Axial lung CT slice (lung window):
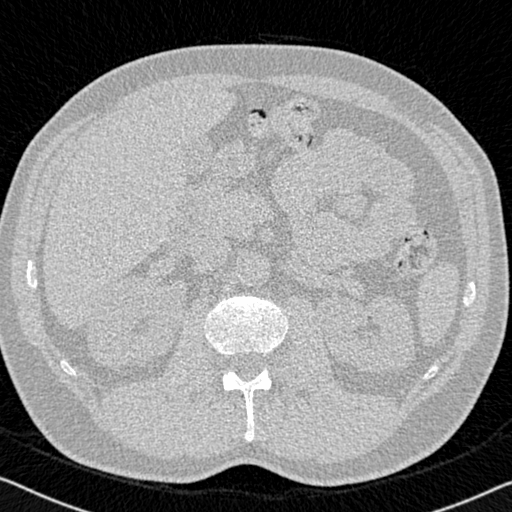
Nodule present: no